Question: I'm using:
=FILTER(B:B,ROW(B:B)=MAX(FILTER(ROW(B:B),NOT(ISBLANK(B:B)))))
Edit: To clarify. I am looking to get the most recent value from B, the 2nd most recent value from B, and the most recent value from A where B is not blank. In my example, the most recent from B is 218, the 2nd most recent is 224.4, and the most recent from A where B is not blank is 12/30/14.
Ex:
'''
blank
blank
VALUE1 <--- 2nd to max
blank
blank
...variable number of blanks
VALUE2 <-- max
'''
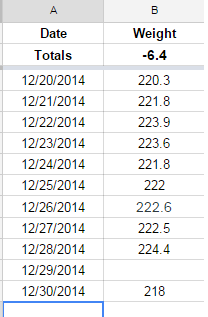
Answer: Ignoring the Title:
>
'''
=vlookup(1E+100,B:B,1)
'''
>
'''
=index(B:B,MATCH(1E+100,INDIRECT("B1:B"&MATCH(1E+100,B:B)-1)))
'''
>
'''
=index(A:A,MATCH(1E+100,INDIRECT("B1:B"&MATCH(1E+100,B:B))))
'''